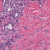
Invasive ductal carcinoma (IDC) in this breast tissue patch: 1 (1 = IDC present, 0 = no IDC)